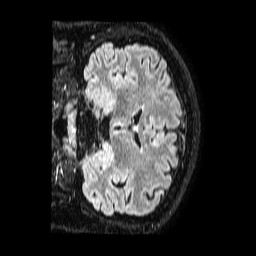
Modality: FLAIR
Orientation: coronal
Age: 53
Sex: male
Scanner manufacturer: philips
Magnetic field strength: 1.5 T
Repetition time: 4.8 s
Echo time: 0.3 s